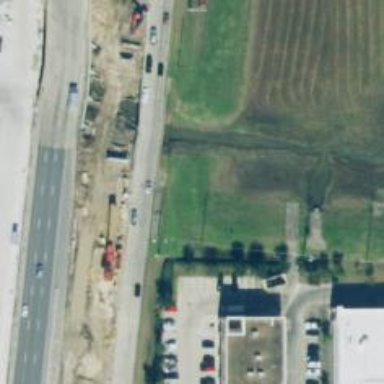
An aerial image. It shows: Secondary road with frontage road alongside.